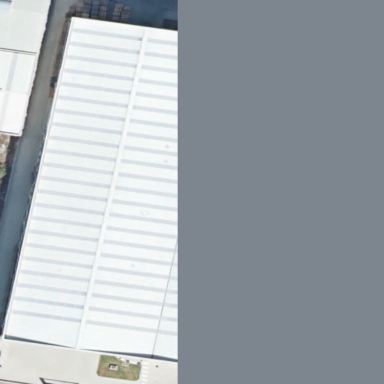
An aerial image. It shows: Industrial building.